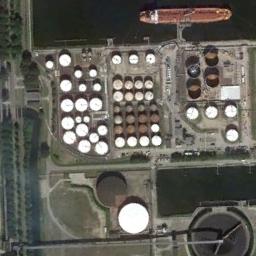
Label: storage tanks